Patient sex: M
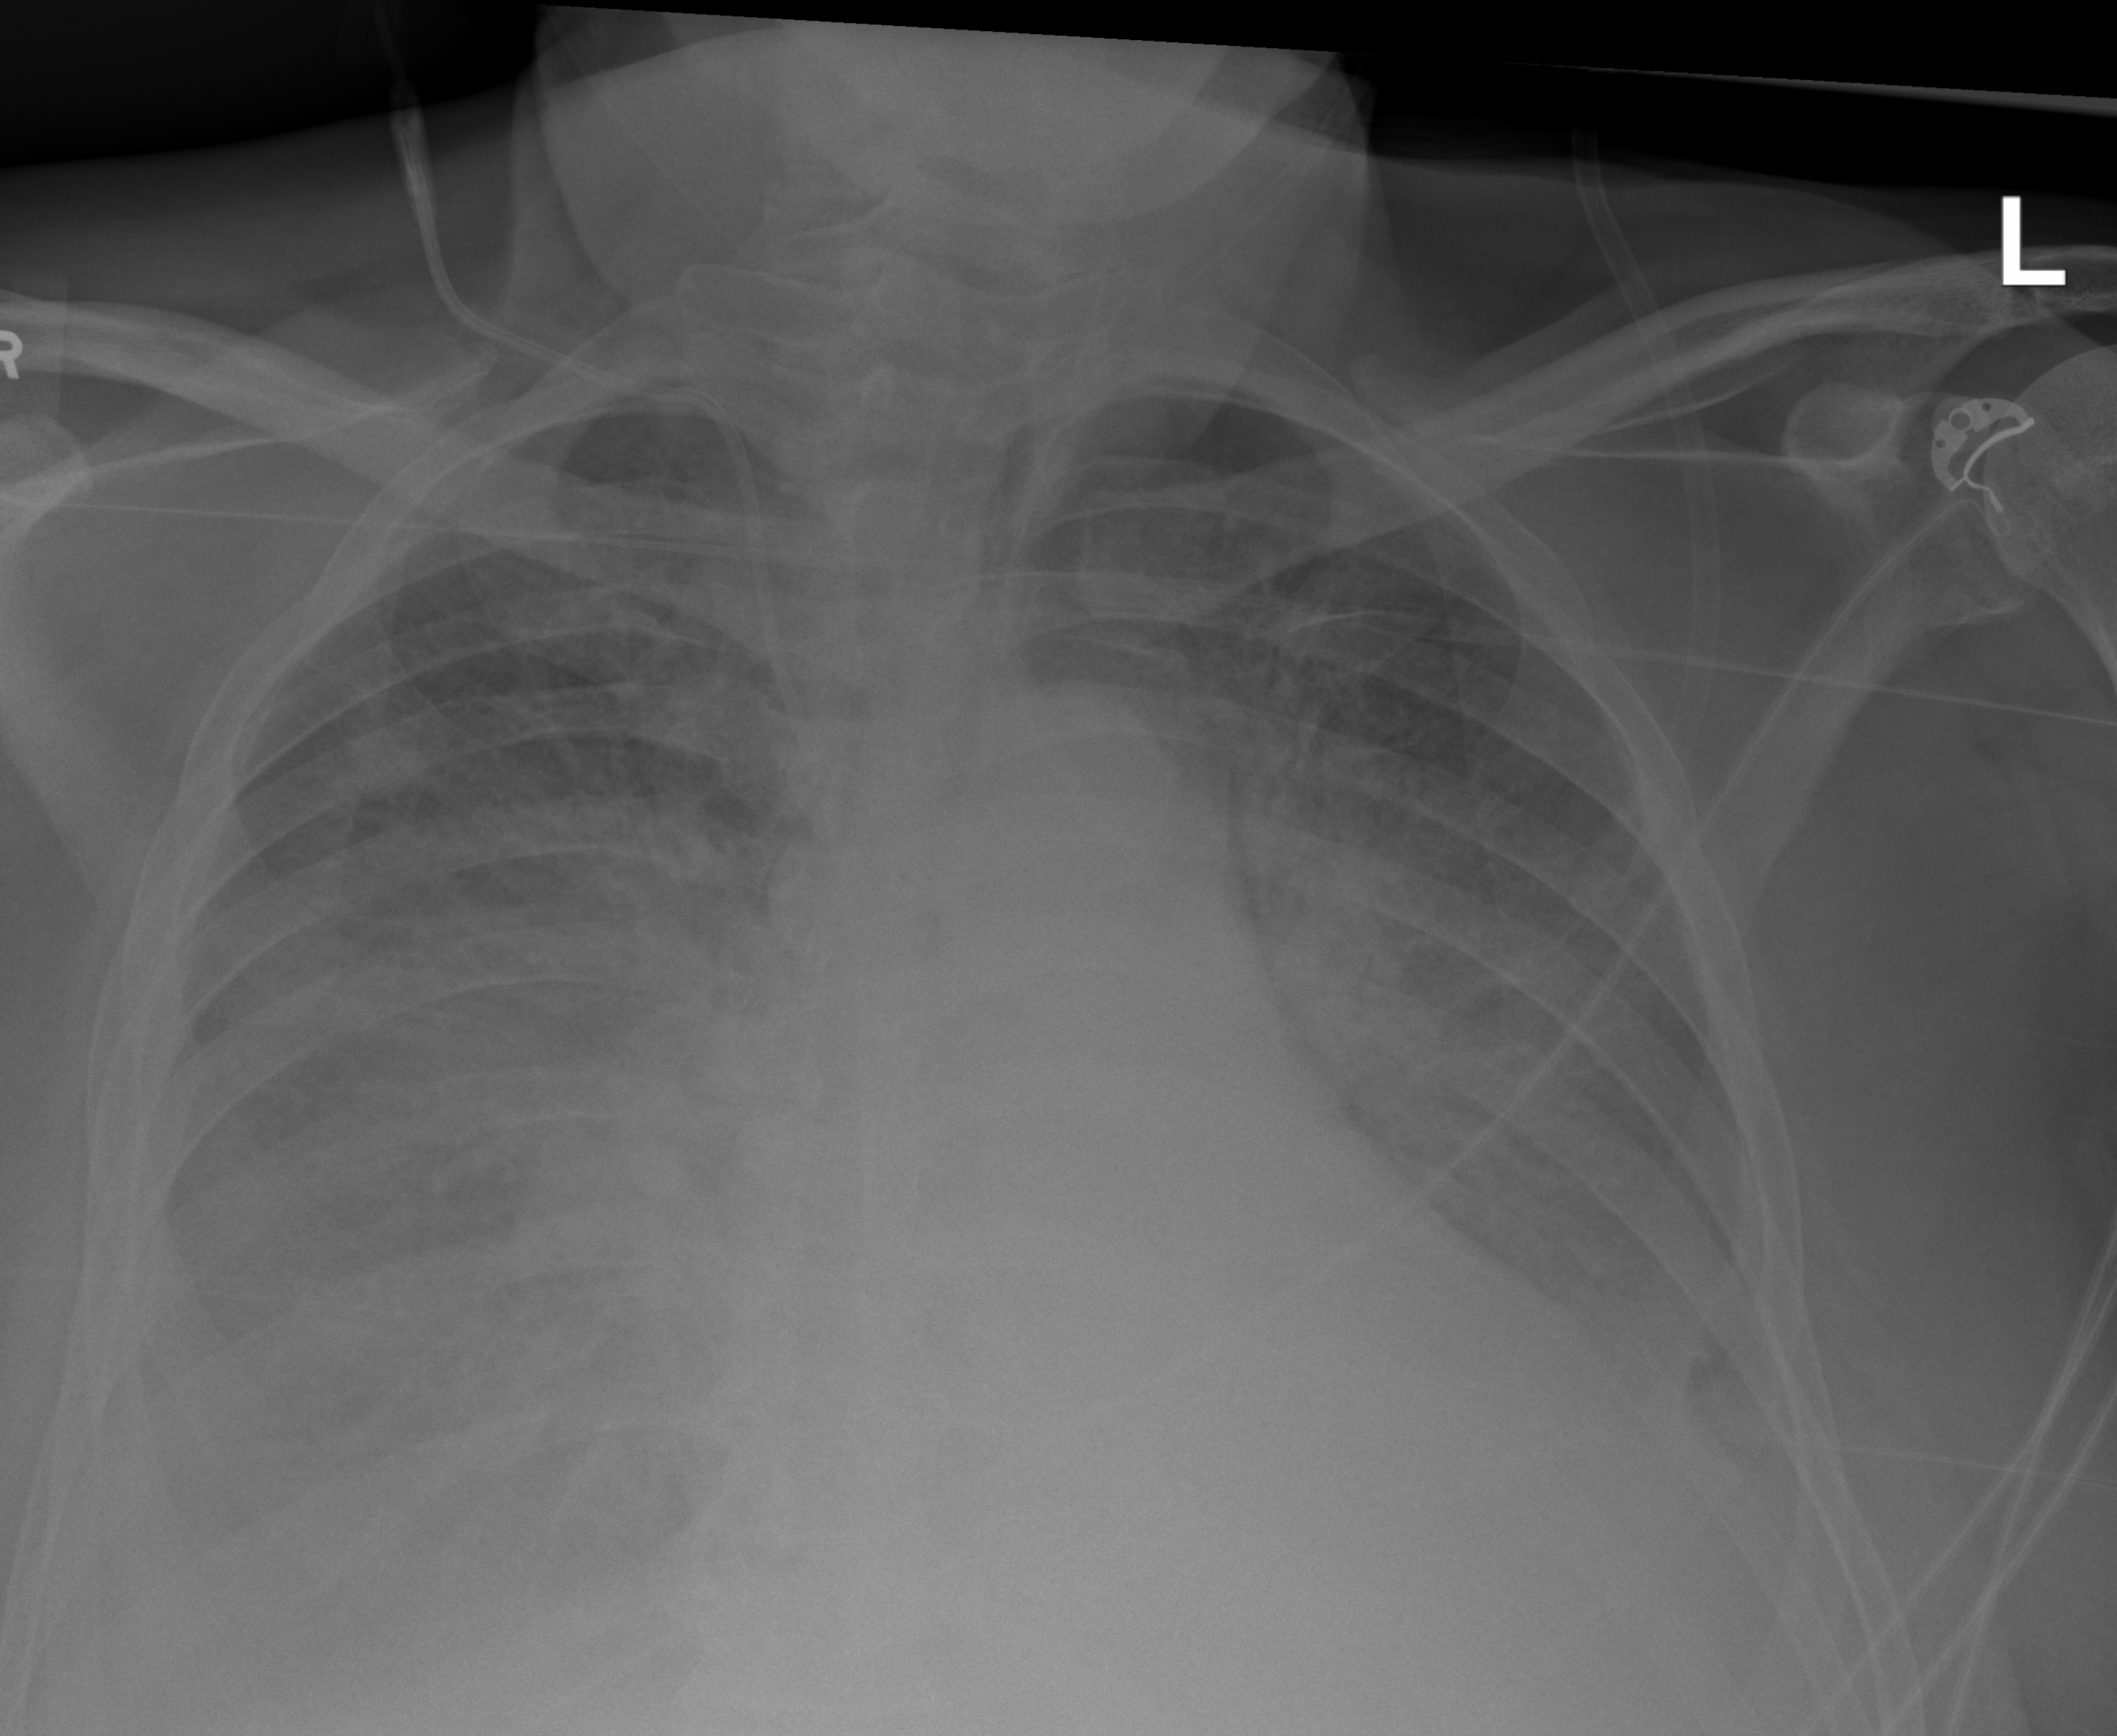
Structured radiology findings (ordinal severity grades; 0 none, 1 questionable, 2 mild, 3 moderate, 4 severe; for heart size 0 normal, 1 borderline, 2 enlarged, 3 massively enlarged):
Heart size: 2
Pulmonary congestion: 3
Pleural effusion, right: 3
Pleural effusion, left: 3
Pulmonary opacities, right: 1
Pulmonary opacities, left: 1
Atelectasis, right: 2
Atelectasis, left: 2